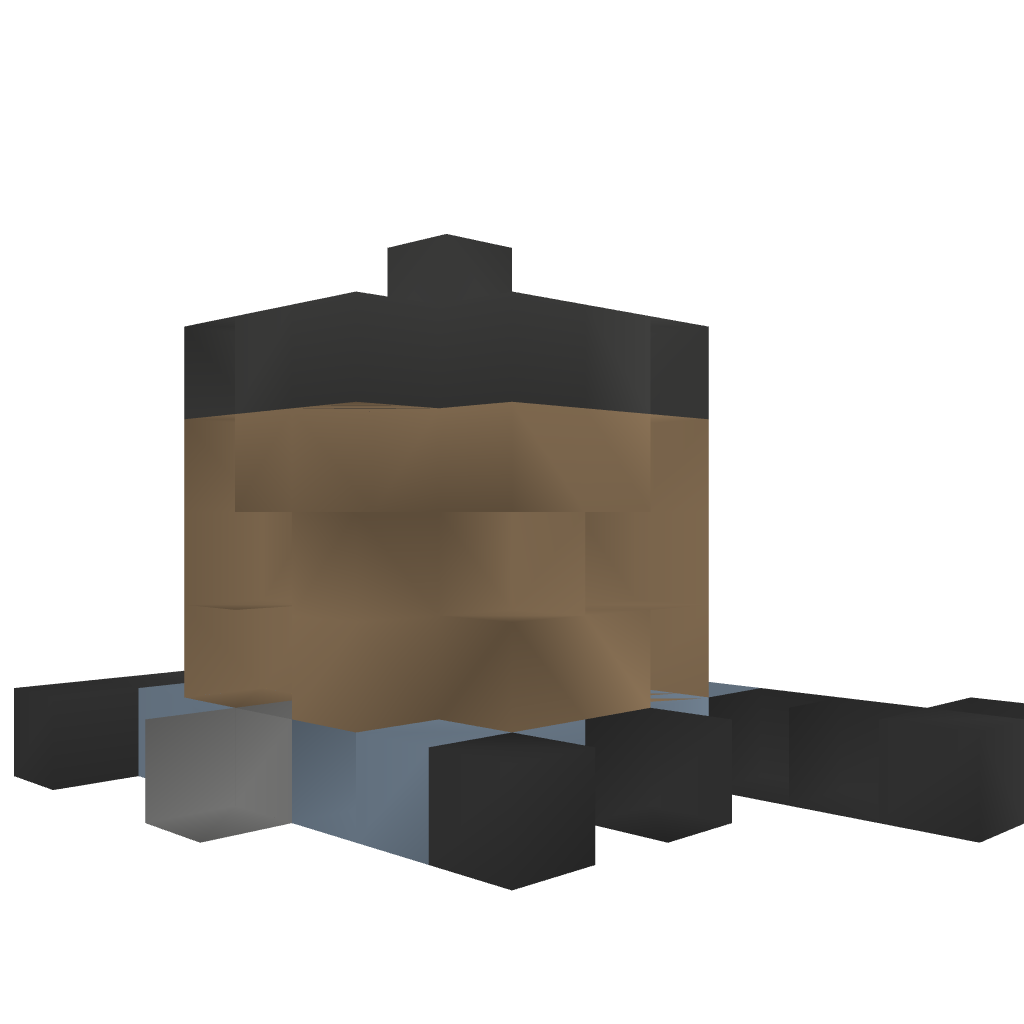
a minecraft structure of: The Dimensional Ripper